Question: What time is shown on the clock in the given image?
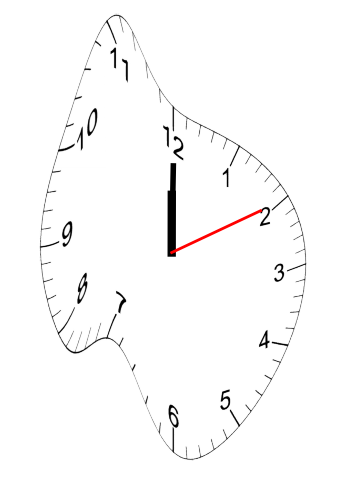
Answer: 12:00:10